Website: home-depot
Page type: payment
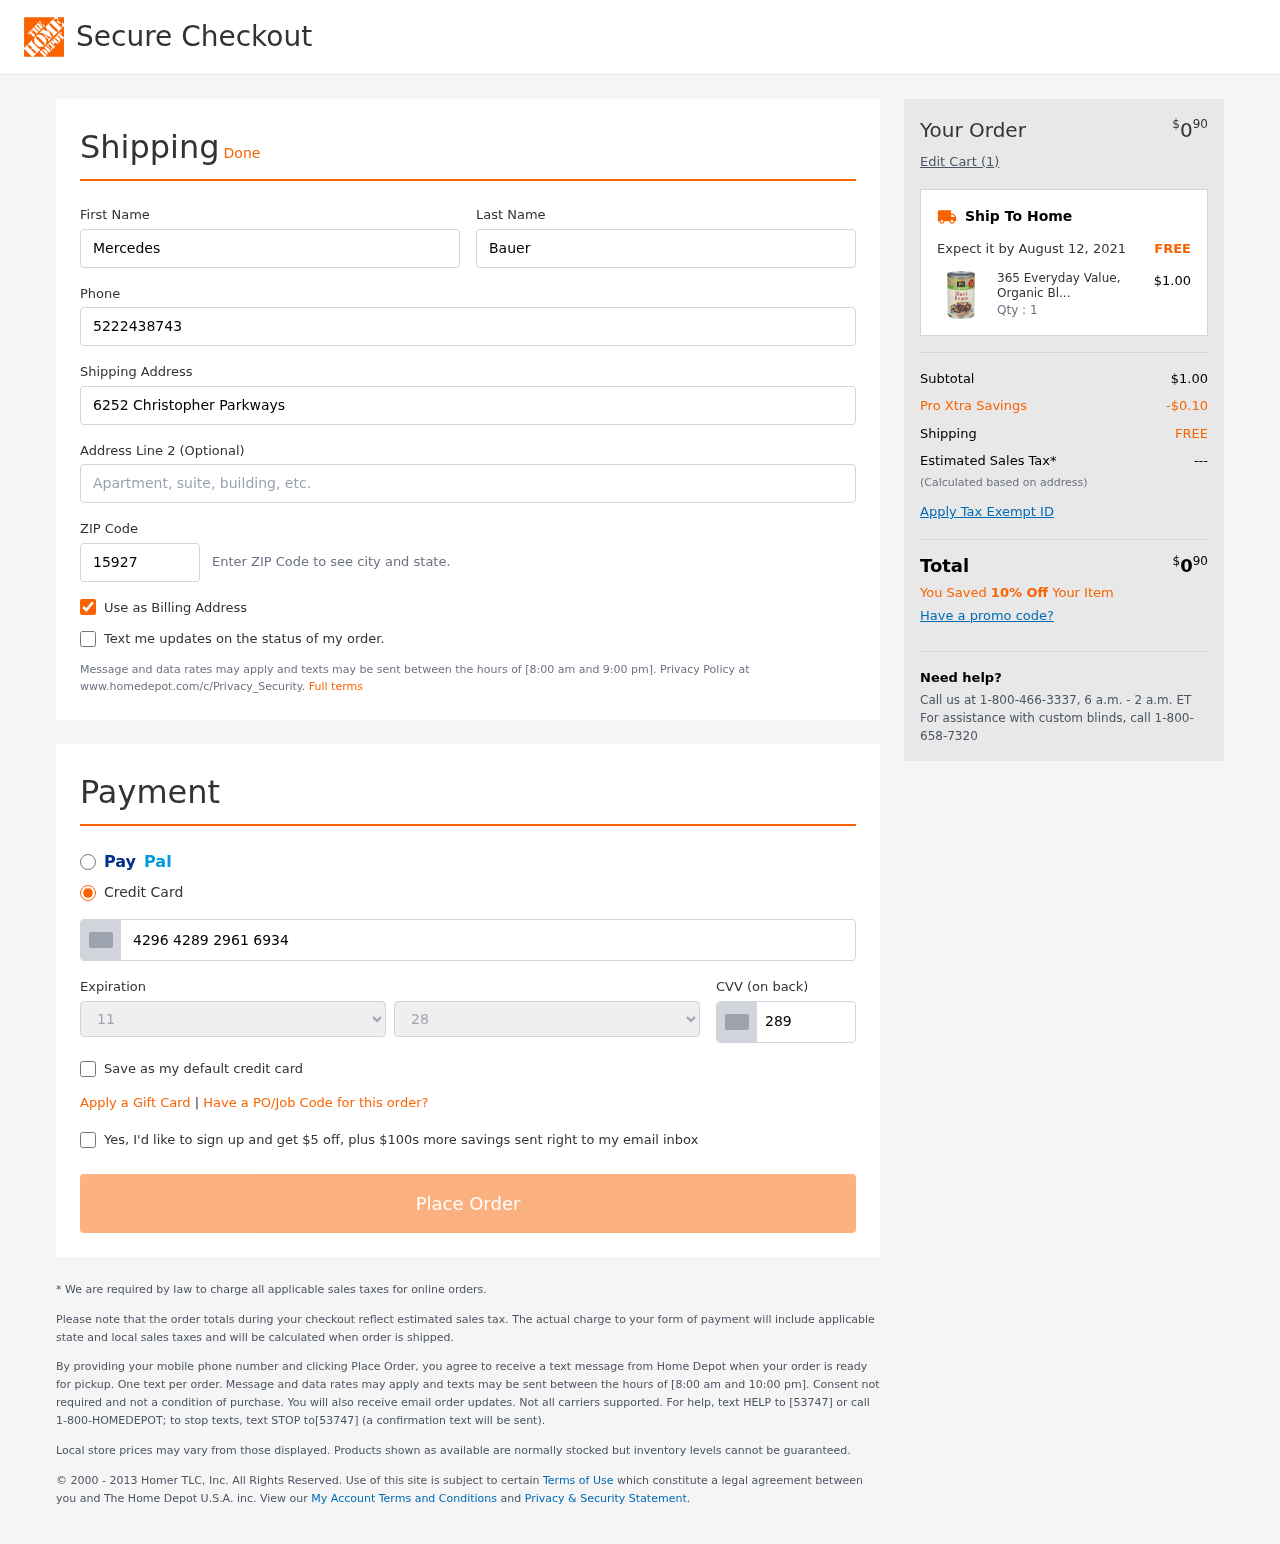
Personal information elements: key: PII_CARD_CVV
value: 289
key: PII_CARD_EXPIRY_MONTH
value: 11
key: PII_CARD_EXPIRY_YEAR
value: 28
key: PII_CARD_NUMBER
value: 4296 4289 2961 6934
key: PII_FIRSTNAME
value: Mercedes
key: PII_LASTNAME
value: Bauer
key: PII_PHONE
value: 5222438743
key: PII_POSTCODE
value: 15927
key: PII_STREET
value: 6252 Christopher Parkways
Product elements: key: PRODUCT1_NAME
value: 365 Everyday Value, Organic Black Beans, 15 oz
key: PRODUCT1_PRICE
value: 1
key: PRODUCT1_QUANTITY
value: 1
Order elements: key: ORDER_TOTAL
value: $090
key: ORDER_NUM_ITEMS
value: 1
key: ORDER_DELIVERY_DATE
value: August 12, 2021
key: ORDER_SUBTOTAL
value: $1.00
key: ORDER_DISCOUNT
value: -$0.10
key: ORDER_SHIPPING_COST
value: FREE